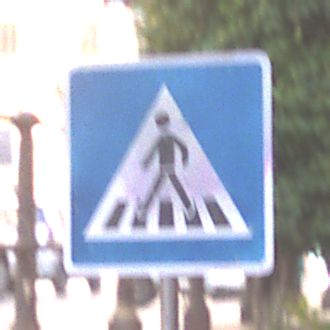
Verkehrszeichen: FussgaengerueberwegRechts
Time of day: MorningAfternoon
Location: Outdoor (Urban)
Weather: Clear
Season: NotSpecified
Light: Natural